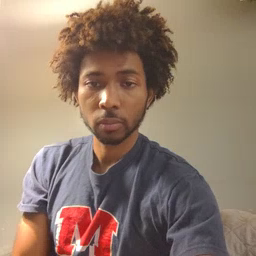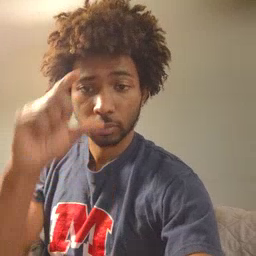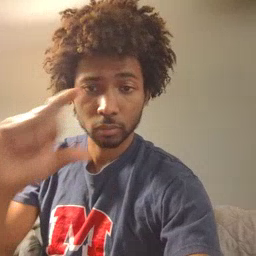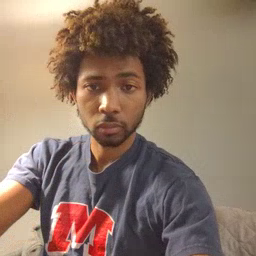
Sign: moon